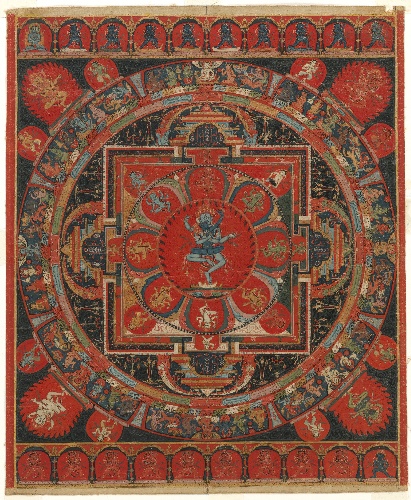
Date: 15th century
Object type: Tangka
Classification: Paintings
Medium: Distemper on cloth
Culture: Tibet
Dimensions: Image: 21 1/2 × 17 1/2 in. (54.6 × 44.5 cm)
Framed: 28 1/2 × 24 1/2 in. (72.4 × 62.2 cm)
Department: Asian Art
Credit line: Gift of Stephen and Sharon Davies Collection, 2015
Accession year: 2015
Repository: Metropolitan Museum of Art, New York, NY
Tags: Couples|Deities|Buddhism